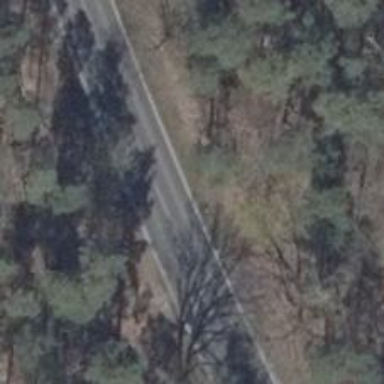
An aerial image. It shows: Primary road with asphalt surface.